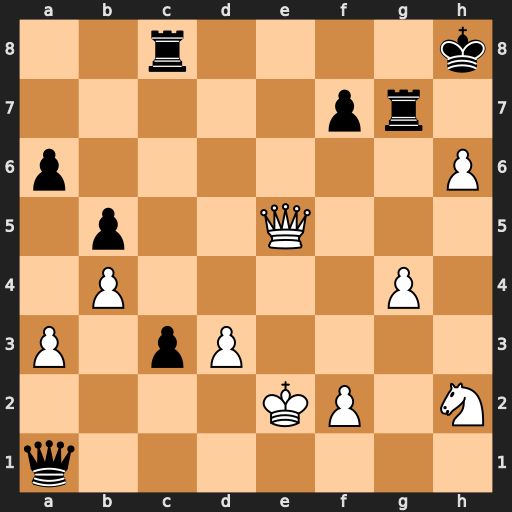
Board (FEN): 2r4k/5pr1/p6P/1p2Q3/1P4P1/P1pP4/4KP1N/q7
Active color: w
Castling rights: -
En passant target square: -
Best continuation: Qxg7#